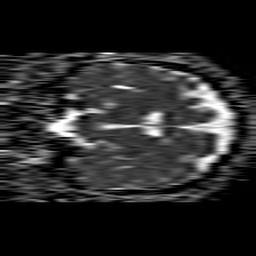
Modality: ADC
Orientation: coronal
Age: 69
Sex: female
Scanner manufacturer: philips
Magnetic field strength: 1.5 T
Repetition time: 4.6 s
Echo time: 0.08631 s